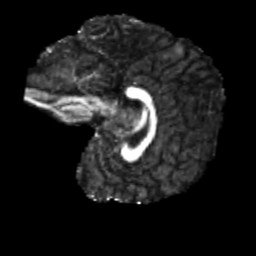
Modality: FA
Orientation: sagittal
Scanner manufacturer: siemens
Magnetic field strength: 3 T
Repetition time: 4 s
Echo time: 0.0594 s